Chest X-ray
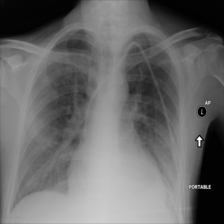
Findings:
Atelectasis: negative
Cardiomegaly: negative
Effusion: negative
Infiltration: negative
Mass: negative
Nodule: negative
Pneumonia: positive
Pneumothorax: negative
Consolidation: negative
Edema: positive
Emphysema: negative
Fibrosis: negative
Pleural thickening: negative
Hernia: negative